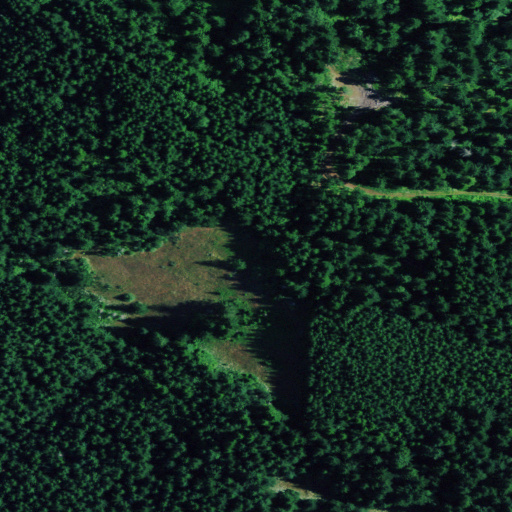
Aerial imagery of mountain in Oregon named Forest Peak containing evergreen forest, mixed forest, open development, and shrub